Question: I have a gallery working fine, but I want to add an image in bottom right of the gallery so
I would like to have:

I know this css could solve it:
'''
#container_logo {
position:fixed;
right:0;
bottom:0;
margin:0;
width:75%;
height:75%;
background:url(http://blog.logobee.com/free-logo1.jpg) no-repeat bottom right;
background-size:100%;
}
'''
But how to add it to the current code?
I tried adding an extra line 'background:url(http://blog.logobee.com/free-logo1.jpg)':
'''
#containingDiv {
width:100%;
margin:0 auto;
padding:0px 0 0 0;
background:url(http://blog.logobee.com/free-logo1.jpg) no-repeat bottom right;
}
'''
but it is not showing in the right place...
-
<URL>
Kindly take a look at <URL>
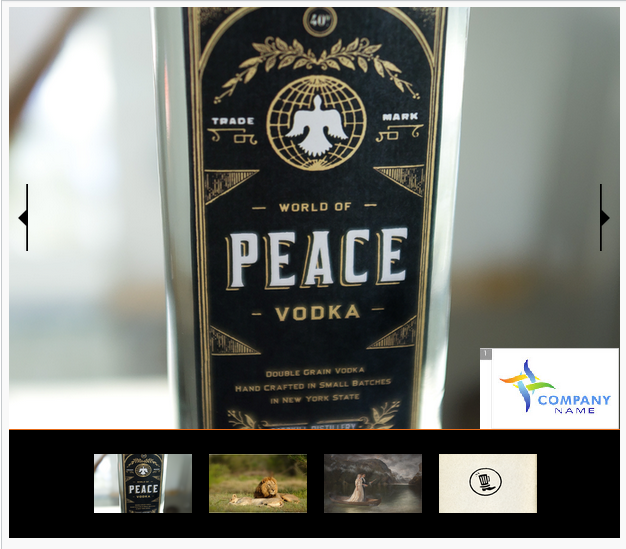
Answer: Take a look at this <URL>
You need to add
'''
<div id="container_logo"></div>
'''
to the
'''
<div id="containingDiv">
'''
And make few CSS changes...
'''
#containingDiv {
width:680px;
height:470px;
position:relative;
margin:0 auto;
padding:0px 0 0 0;
}
#container_logo {
position:absolute;
z-index:500;
width:150px;
height:150px;
right:0;
bottom:0;
margin:0;
background:url(http://blog.logobee.com/free-logo1.jpg) no-repeat bottom right;
background-size:100%;
'''
}
Hope it helps...